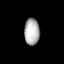
Tissue: lung
Cell type: Epithelial cells
Senescence score: 0.02656
Nuclear area (px): 399
Mean DAPI intensity: 175.243